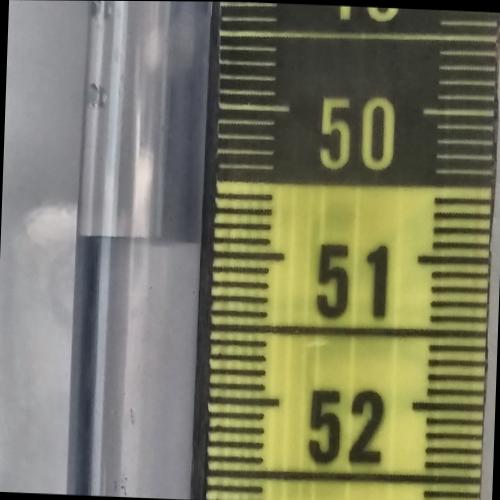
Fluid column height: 50.9 cm